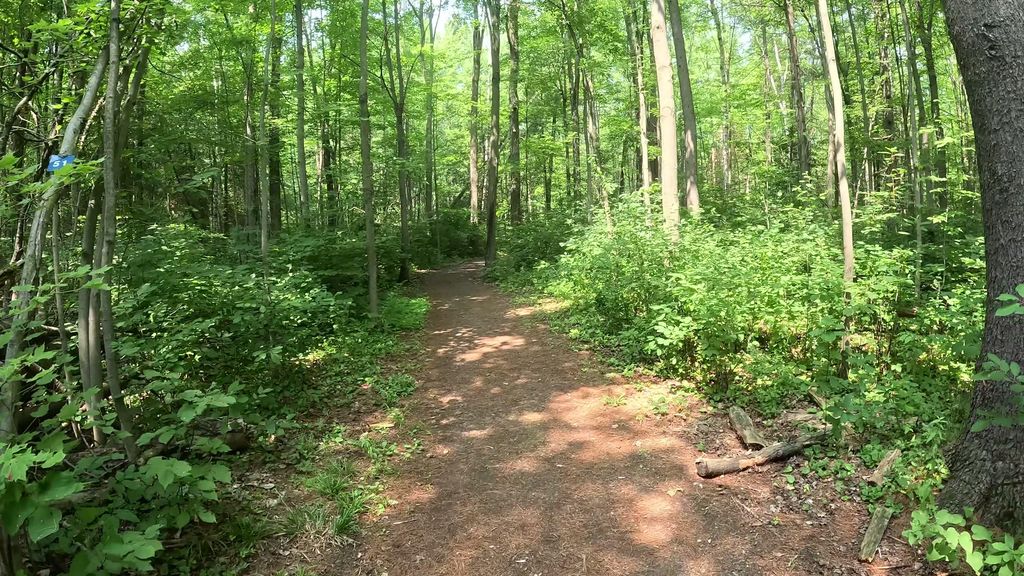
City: ottawa-gatineau